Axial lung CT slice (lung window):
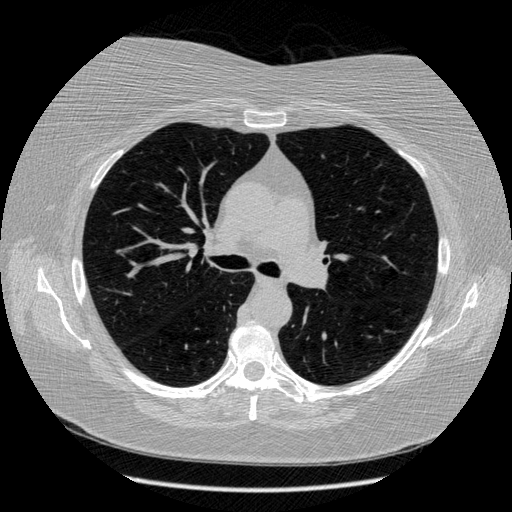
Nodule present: no